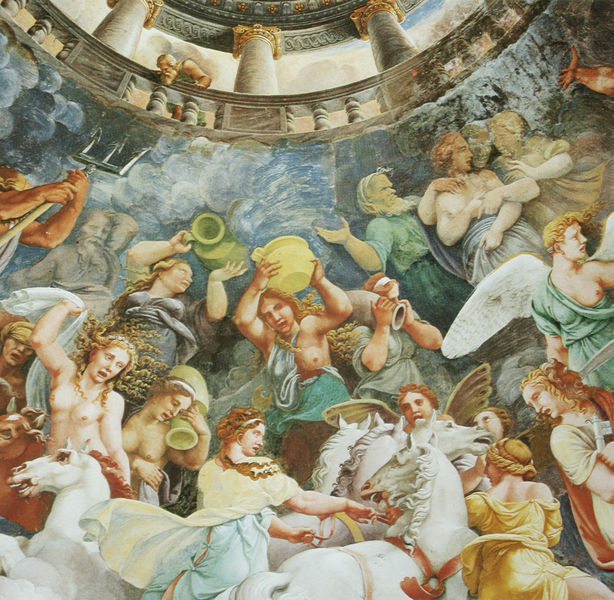
Titel: Sala dei Giganti (Saal der Giganten), Die Götter des Olymp, Detail der Decke
Künstler: Giulio Romano
Standort: Mantua
Institution: Palazzo Te
Schlagwörter: akt, blau, flügel, gemälde, gott, haut, himmel, körper, mann, nackt, schatten, wasser, weiß, wolken, akte, frauen, gelb, grün, menschen, ocker, ausschnitt, braun, brust, bunt, busen, frau, hell, männer, orange, szene, säulen, türkis, wolke, malerei, menge, andrang, bart, barock, inkarnat, hände, wind, brüstung, kirche, gold, haare, decke, gewänder, lippen, locken, renaissance, pferd, pferde, rund, amphoren, engel, reiten, zügel, topf, brüste, perspektive, zuschauer, farben, weis, empore, figuren, kuppel, angst, flut, architecture, blue, church, column, columns, gathering, people, white, women, green, hair, painting, woman, detail, wandmalerei, vasen, perspective, pot, vase, flucht, foto, fotografie, photographie, töpfe, leiber, gewölbe, antike, greis, balustrade, nakt, getümmel, panik, tumult, malen, gefässe, schimmel, kathedrale, photo, fragment, krüge, smoke, mantegna, untersicht, götter, schreien, angel, angels, cloud, clouds, gods, greek, heaven, horses, man, naked, nude, nudity, olymp, roman, sky, red hair, water, griechenland, tempel, deckengemälde, fresko, putten, eimer, color, beard, täuschung, greise, fresco, wings, breast, bacchanal, ancient, deckenmalerei, froschperspektive, cathedral, mantua, ceiling, vases, todesangst, illusionsmalerei, vessel, horse, bare, schütten, breasts, god, old men, scheinarchitektur, tuscheln, pottery, himmlisch, neptun, dreizack, saints, parnass, biblical, wing, anger, chapel, sabinerinnen, schreie, ausschütten, fear, chaos, brustwarzn, palazzo del té, überflurung, divine, banquet, sex, pillars, shaft, olympus, boobs, tits, whores, throwing, pitchers, angelic, jugs, vivid, tromp, tromp d'oiel, weed, excitement, urns, neptune, trident, trowing, giulio romano, di sotto in su, bare breast, renacism, outrage, cuadro, pagasus, tiddie